Aerial crown-view tile of a tropical tree (Barro Colorado Island, Panama), acquired 20250414:
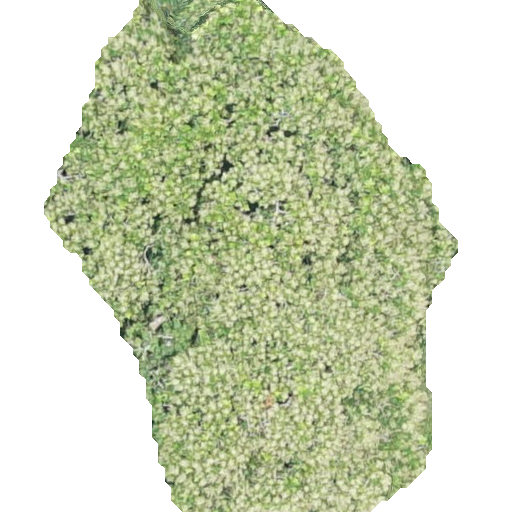
Species: Anacardium excelsum
GBIF accepted scientific name: Anacardium excelsum
Crown area: 226.034 m²